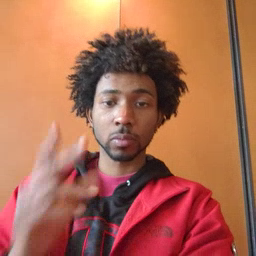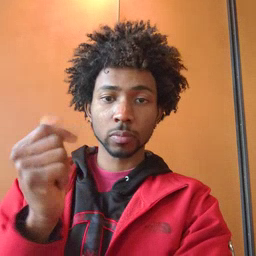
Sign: dog